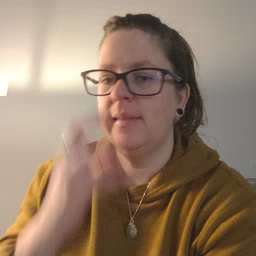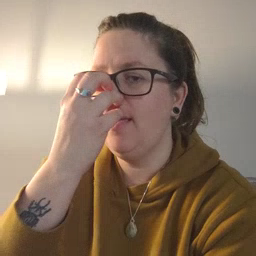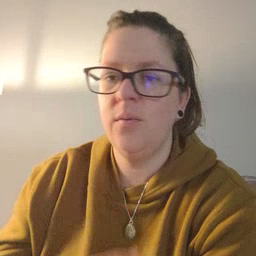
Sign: clown